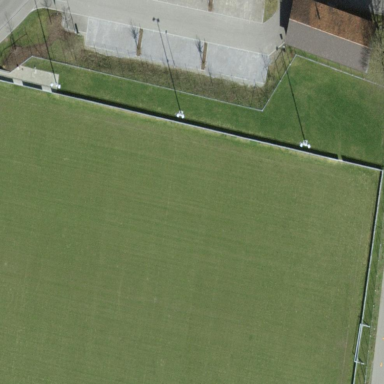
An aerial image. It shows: Soccer pitch for outdoor sports and leisure activities.